Question: Just like the image shown. How can I align a button to the right? seems only create frame based on the float x, y which origin from the left top corner. Thanks for any help.

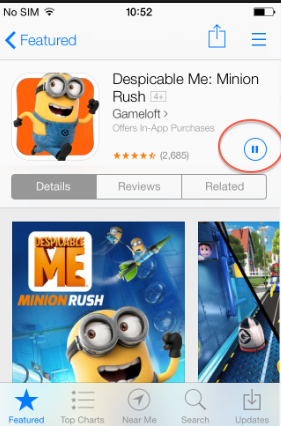
Answer: The x origin depend of the width of the superview (in my example self.view)
'''
#define RIGHT_MARGIN 20
myButton.frame = CGRectMake(self.view.frame.size.width - myButton.frame.size.width - RIGHT_MARGIN, yValue, myButton.frame.size.width, myButton.frame.size.height)
'''